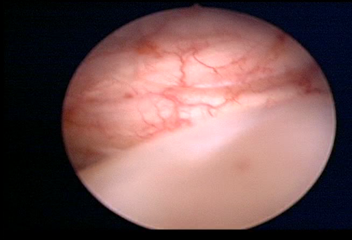
Modality: WLC
Class: Normal mucosa
Bladder cancer association: No